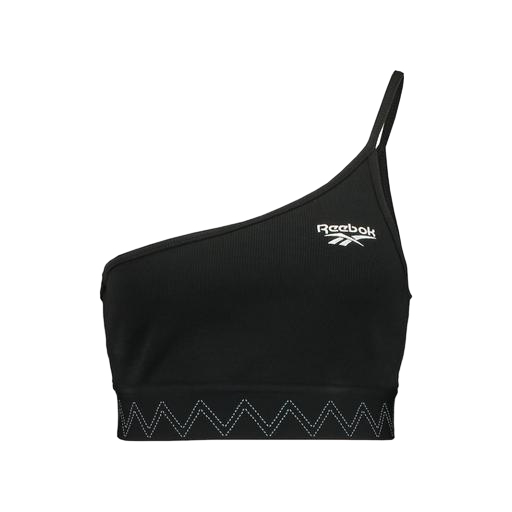
shoulder sports top, sports bra tank, sports bra, white background